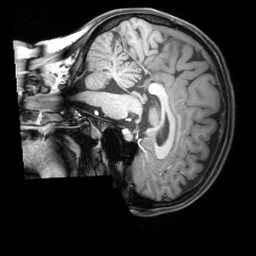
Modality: T1w
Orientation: sagittal
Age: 25
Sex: female
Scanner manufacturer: siemens
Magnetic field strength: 3 T
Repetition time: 1.97 s
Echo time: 0.00206 s